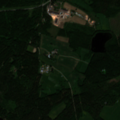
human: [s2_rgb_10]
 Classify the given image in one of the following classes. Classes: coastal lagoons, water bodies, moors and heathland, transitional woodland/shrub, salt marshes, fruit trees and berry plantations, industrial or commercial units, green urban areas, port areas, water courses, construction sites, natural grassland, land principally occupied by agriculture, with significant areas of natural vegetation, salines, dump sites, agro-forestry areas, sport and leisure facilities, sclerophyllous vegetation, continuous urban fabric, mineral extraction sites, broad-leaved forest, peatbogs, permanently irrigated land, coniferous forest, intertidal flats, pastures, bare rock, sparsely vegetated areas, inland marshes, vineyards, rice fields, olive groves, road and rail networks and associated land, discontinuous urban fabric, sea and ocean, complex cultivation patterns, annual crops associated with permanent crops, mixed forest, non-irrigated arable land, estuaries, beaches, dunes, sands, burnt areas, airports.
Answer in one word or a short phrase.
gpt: non-irrigated arable land, land principally occupied by agriculture, with significant areas of natural vegetation, coniferous forest, mixed forest, water bodies